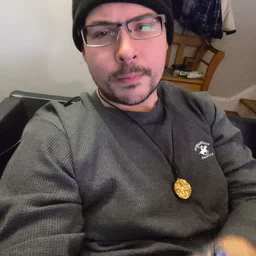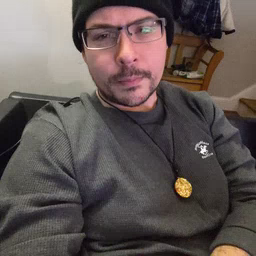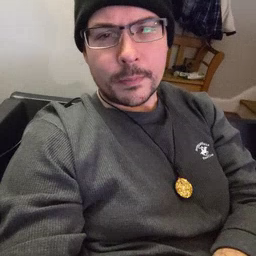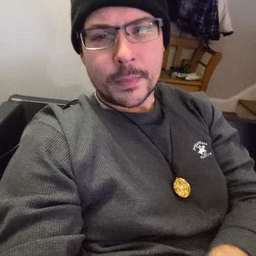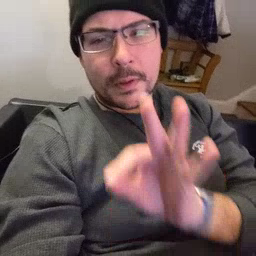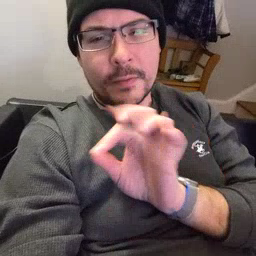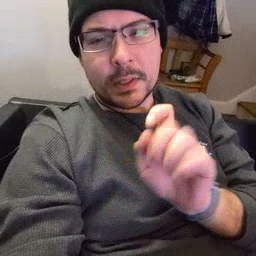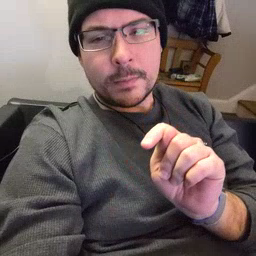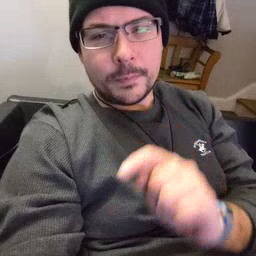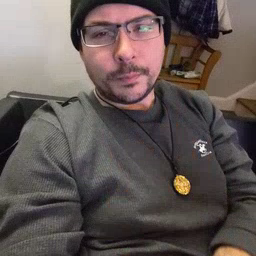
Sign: feet